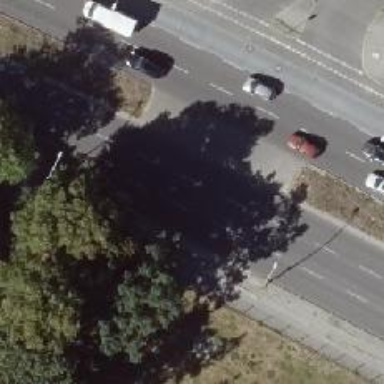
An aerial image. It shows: Secondary road with asphalt surface. It has cycle track on the right side and parking lane on the right side.